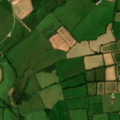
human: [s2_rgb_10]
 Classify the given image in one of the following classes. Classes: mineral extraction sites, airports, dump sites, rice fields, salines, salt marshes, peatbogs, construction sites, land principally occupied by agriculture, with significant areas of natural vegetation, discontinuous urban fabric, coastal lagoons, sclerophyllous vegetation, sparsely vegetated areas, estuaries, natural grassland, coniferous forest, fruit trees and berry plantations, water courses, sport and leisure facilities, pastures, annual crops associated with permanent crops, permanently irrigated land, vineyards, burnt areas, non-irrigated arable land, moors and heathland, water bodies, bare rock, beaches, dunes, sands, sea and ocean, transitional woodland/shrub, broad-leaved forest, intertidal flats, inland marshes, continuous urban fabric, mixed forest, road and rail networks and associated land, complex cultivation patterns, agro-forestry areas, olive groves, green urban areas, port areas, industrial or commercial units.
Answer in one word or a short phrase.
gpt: pastures